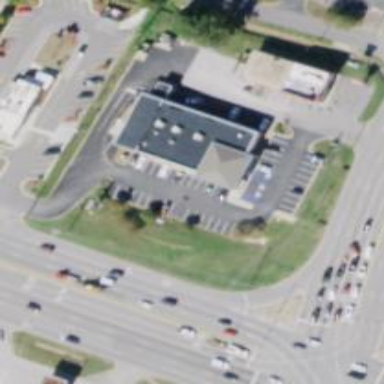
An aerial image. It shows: Pharmacy providing healthcare services.